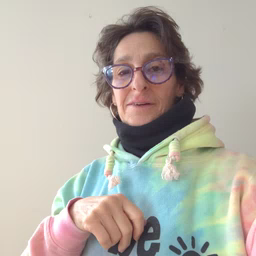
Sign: pretty